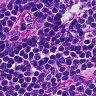
Metastatic tissue present: no